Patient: sex F, age 58
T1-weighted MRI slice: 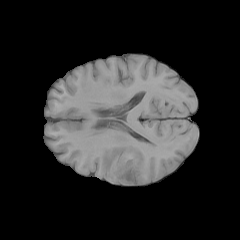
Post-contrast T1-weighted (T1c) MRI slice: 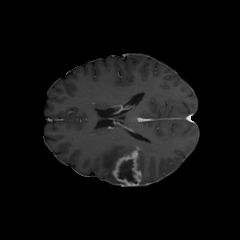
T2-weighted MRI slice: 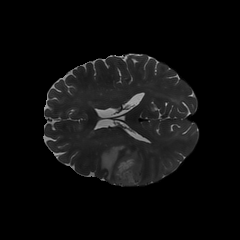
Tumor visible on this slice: yes
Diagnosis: Glioblastoma, IDH-wildtype
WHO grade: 4